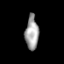
Tissue: prostate
Cell type: T cells
Senescence score: 0.787
Nuclear area (px): 439
Mean DAPI intensity: 161.818